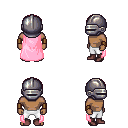
a pixel art fantasy rpg character, male body template, human, dark skin, pink cape, white pants, ruby red plain hairstyle, metal helm, leather bracers, maroon shoes, four views (front, back, left, right), 2x2 character sprite sheet, small pixel art, hard edges, no anti-aliasing